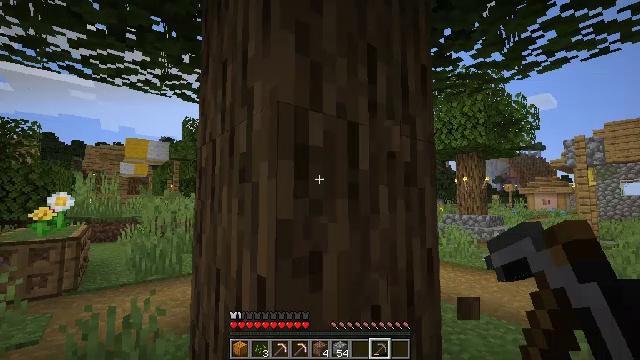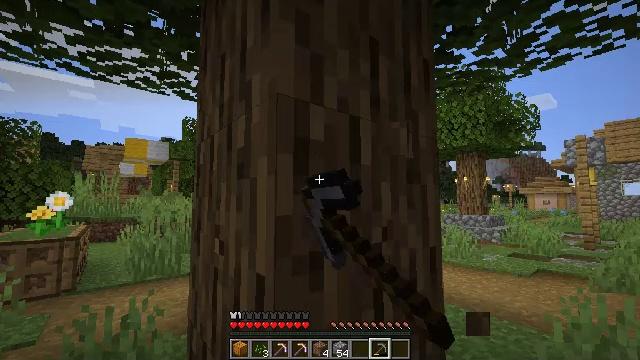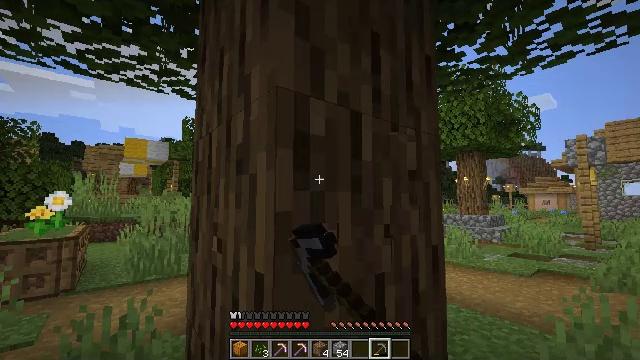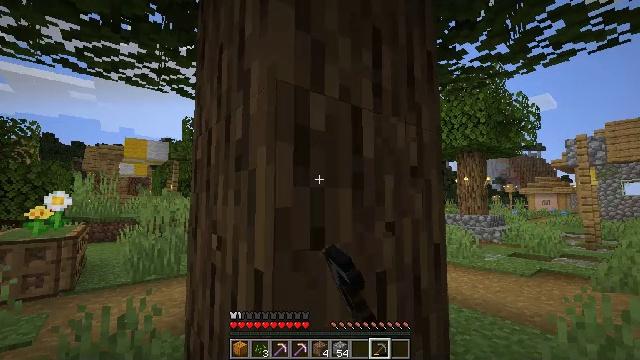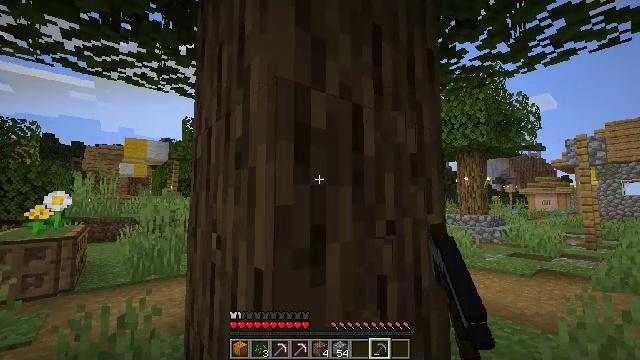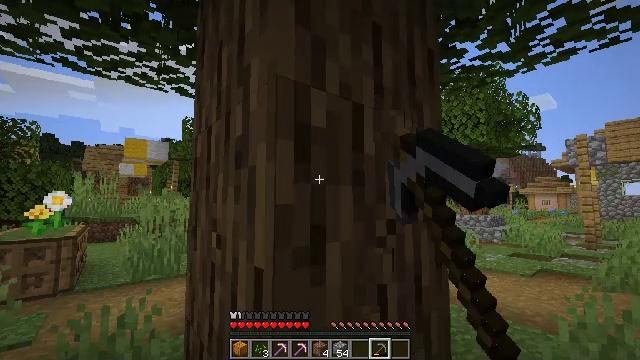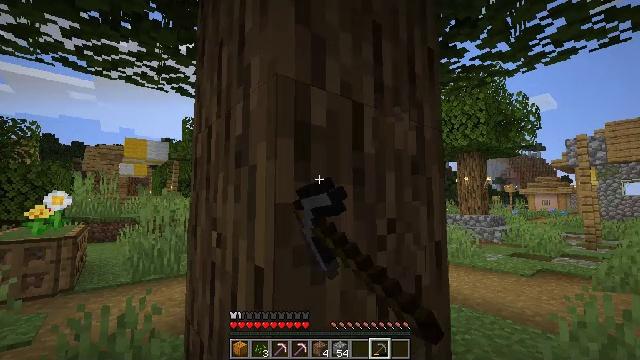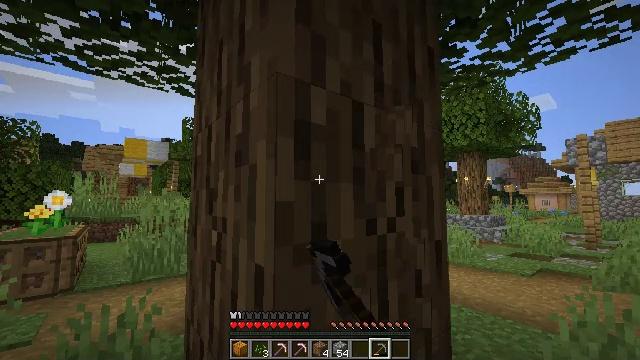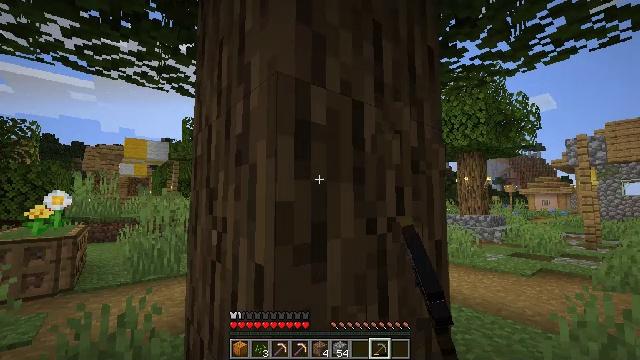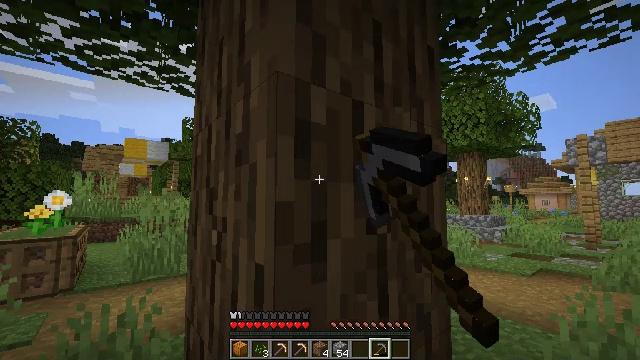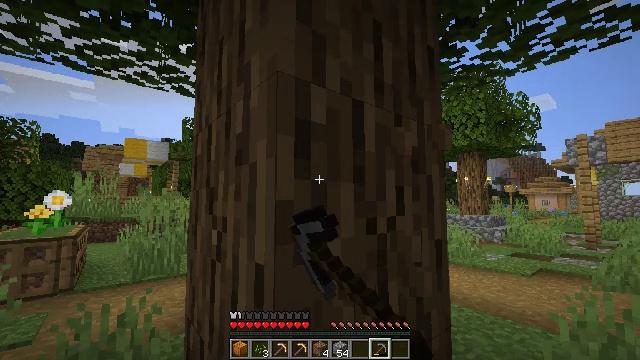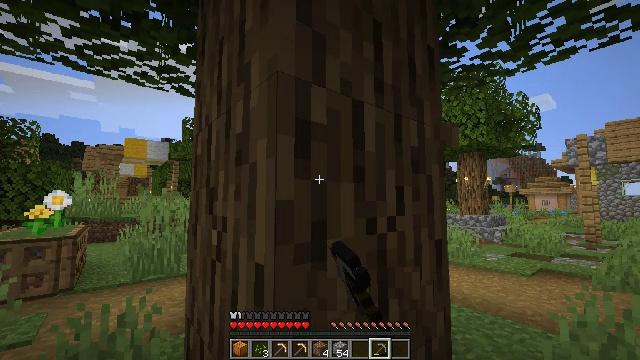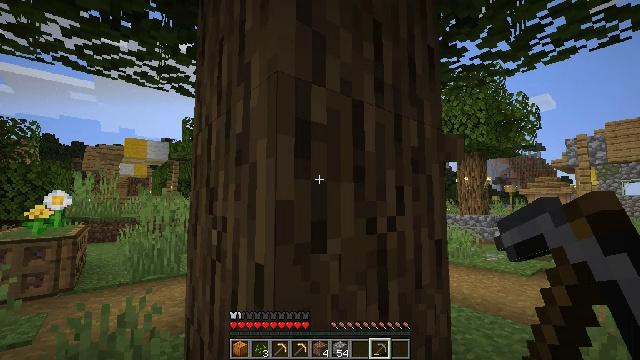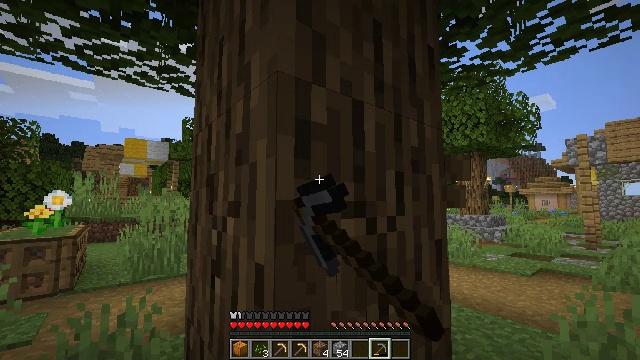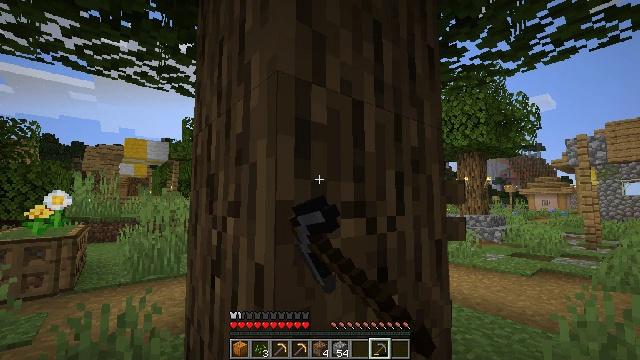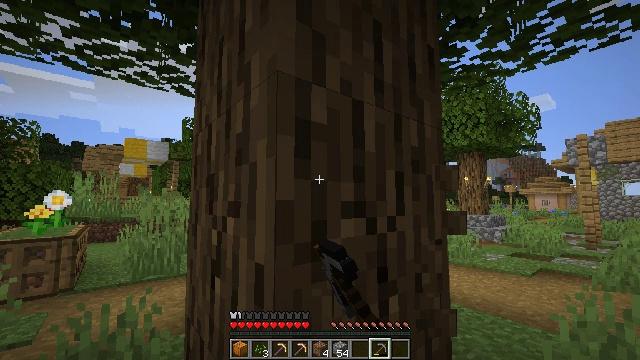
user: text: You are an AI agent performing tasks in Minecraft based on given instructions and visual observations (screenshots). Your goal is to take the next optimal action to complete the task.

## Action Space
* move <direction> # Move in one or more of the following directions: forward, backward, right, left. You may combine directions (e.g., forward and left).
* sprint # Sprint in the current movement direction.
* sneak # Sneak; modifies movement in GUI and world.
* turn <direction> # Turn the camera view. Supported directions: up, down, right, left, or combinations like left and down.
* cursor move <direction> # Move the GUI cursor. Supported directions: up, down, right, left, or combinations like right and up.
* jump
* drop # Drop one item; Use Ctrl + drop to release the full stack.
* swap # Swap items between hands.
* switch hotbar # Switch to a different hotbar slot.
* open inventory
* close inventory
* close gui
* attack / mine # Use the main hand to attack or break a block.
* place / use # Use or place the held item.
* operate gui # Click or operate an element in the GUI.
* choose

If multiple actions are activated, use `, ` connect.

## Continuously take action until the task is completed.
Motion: motion action
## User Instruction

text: Gather oak logs from trees.
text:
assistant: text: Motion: attack / mine
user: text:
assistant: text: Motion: attack / mine
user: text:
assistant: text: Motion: attack / mine
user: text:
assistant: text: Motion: attack / mine
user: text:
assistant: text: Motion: attack / mine
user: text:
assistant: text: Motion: attack / mine
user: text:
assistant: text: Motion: attack / mine
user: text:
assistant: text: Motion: attack / mine
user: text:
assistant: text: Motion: attack / mine
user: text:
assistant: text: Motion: attack / mine
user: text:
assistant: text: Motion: attack / mine
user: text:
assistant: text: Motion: attack / mine
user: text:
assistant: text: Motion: attack / mine
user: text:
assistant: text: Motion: attack / mine
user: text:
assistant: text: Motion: attack / mine
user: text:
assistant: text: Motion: attack / mine
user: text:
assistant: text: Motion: attack / mine
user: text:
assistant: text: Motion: attack / mine
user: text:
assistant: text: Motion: attack / mine
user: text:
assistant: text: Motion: attack / mine
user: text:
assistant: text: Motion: attack / mine
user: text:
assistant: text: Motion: attack / mine
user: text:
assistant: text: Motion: attack / mine
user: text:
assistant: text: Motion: attack / mine
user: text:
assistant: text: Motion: attack / mine
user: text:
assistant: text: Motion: attack / mine
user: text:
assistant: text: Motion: attack / mine
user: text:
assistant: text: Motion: attack / mine
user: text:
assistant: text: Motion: attack / mine
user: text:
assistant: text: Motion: turn down, attack / mine